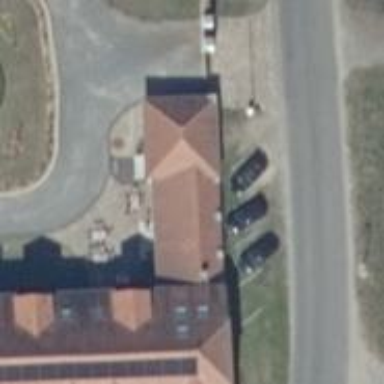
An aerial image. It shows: Café.